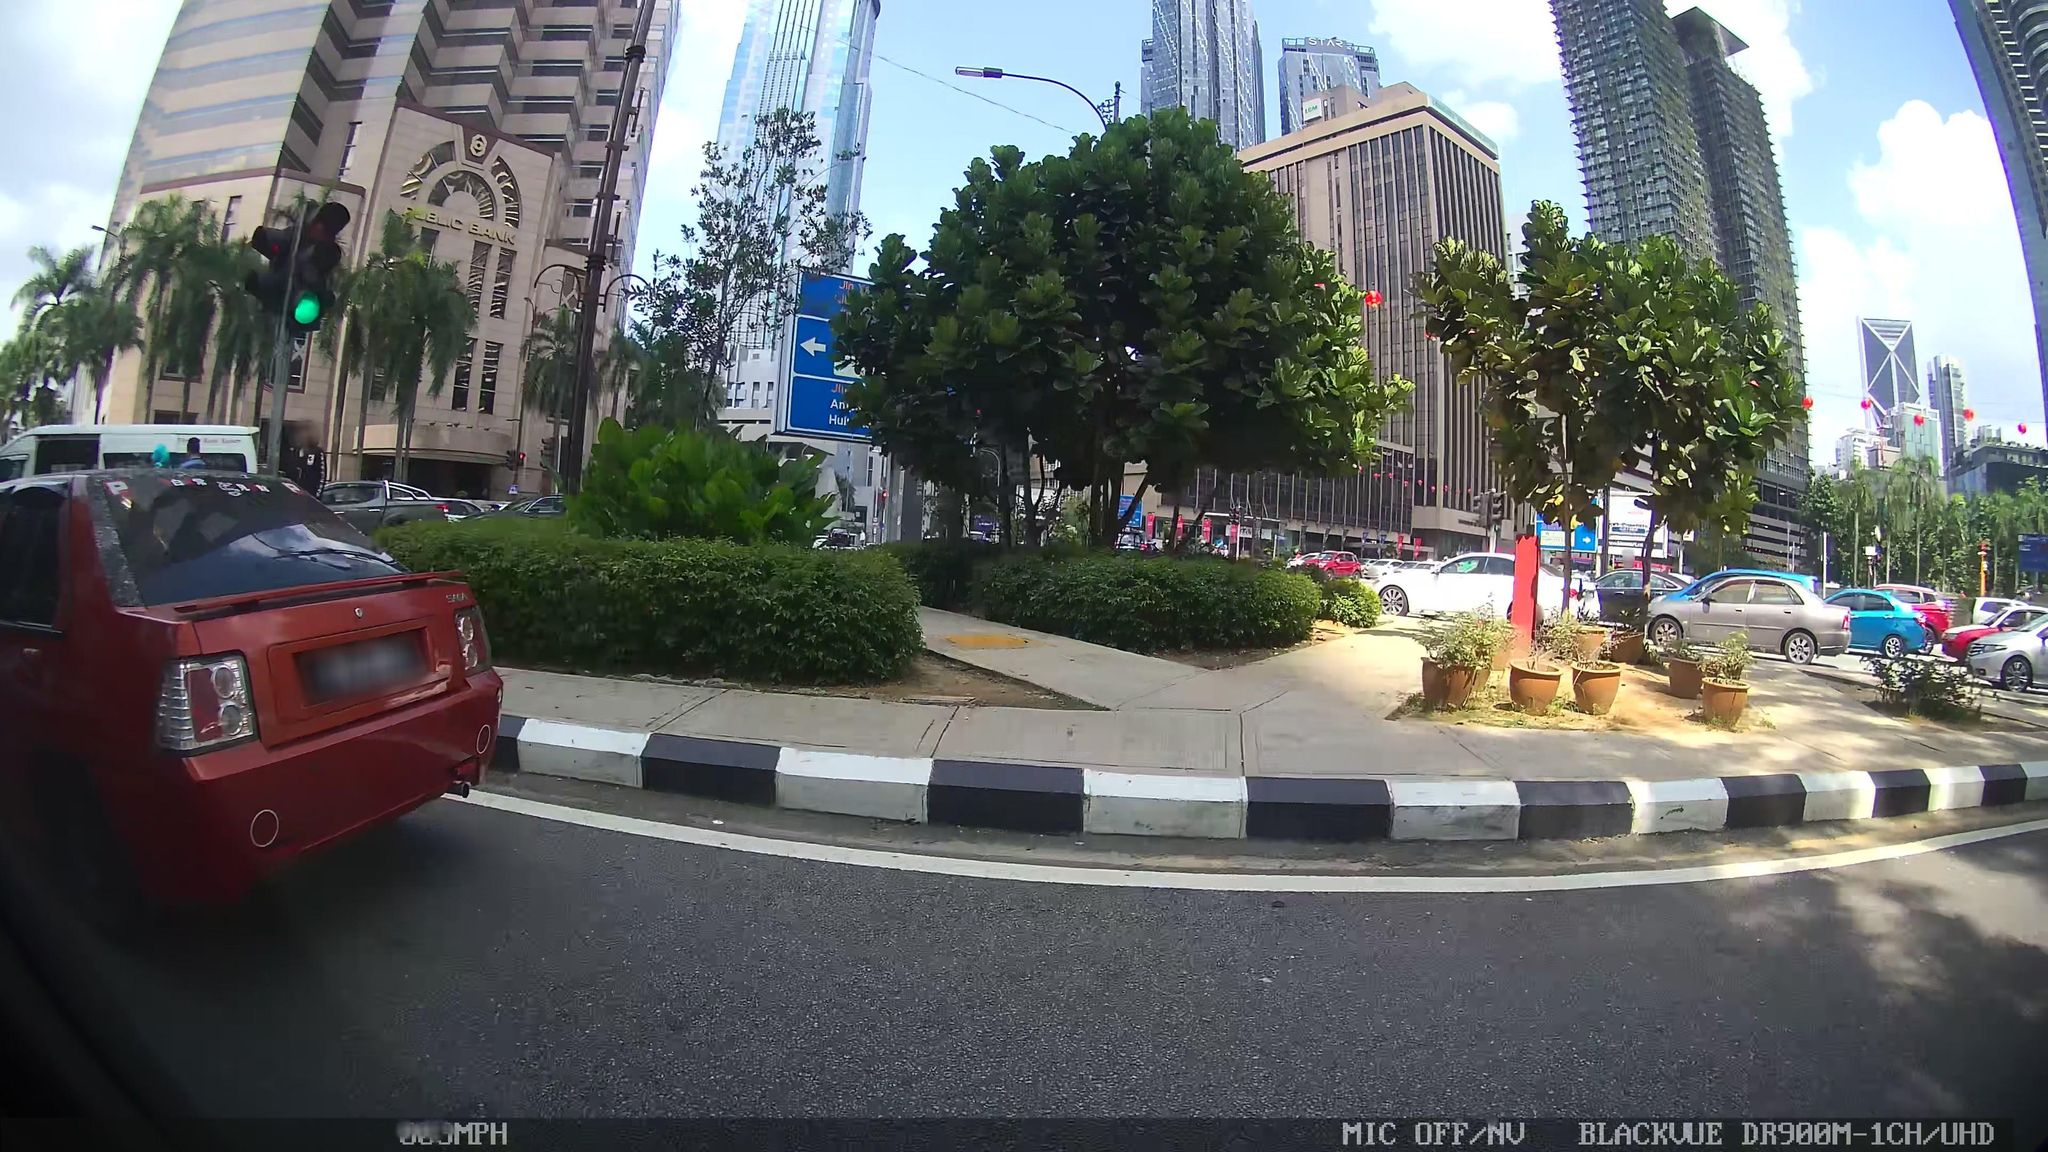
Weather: clear
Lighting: day
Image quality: good
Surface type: driving surface
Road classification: motorway_link, service
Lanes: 4, 2, 1
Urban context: urban centre
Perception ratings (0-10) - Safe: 6.41, Lively: 9.18, Beautiful: 3.05, Boring: 3.57, Depressing: 5.49, Wealthy: 5.54